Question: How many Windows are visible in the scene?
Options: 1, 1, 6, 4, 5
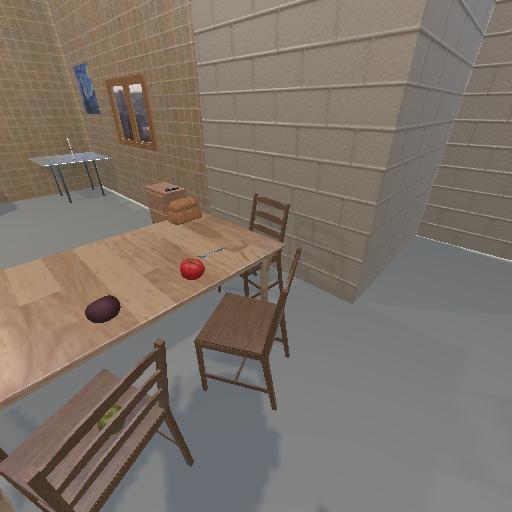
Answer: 1